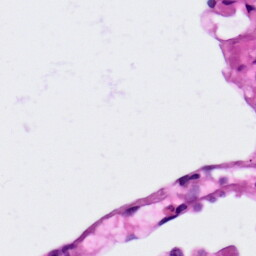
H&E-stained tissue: Lung